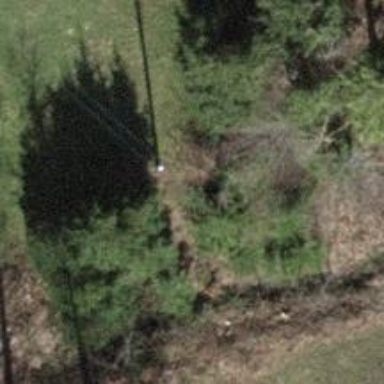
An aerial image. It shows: Power pole.